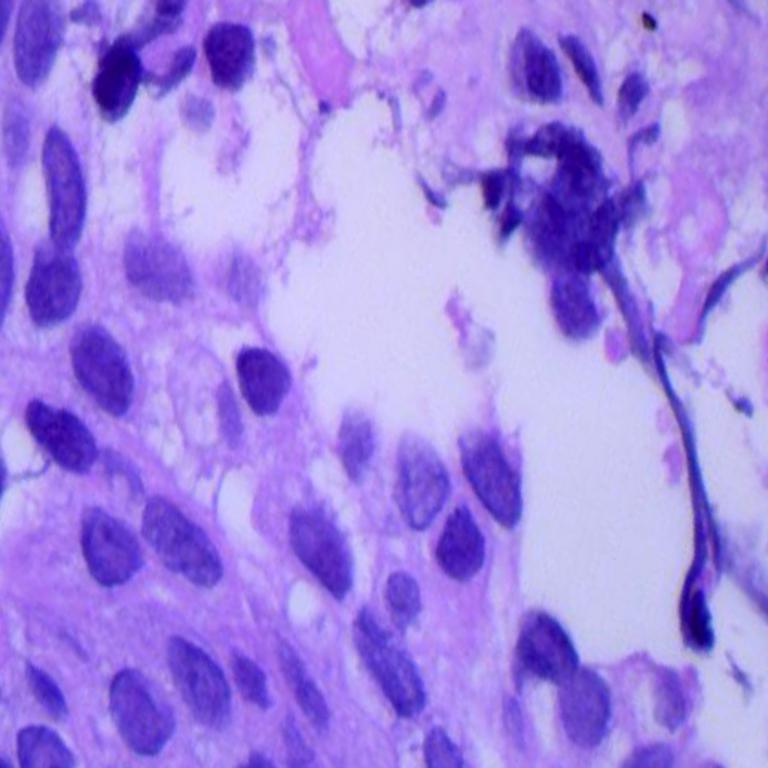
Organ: lung
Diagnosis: squamous carcinomas